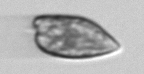
Label: Prorocentrum_dentatum